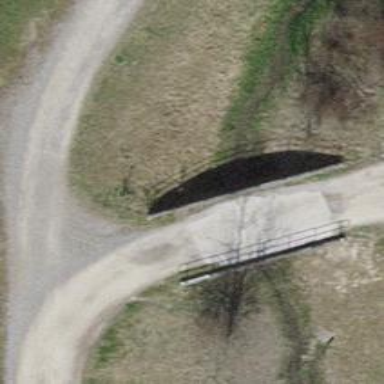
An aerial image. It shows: Residential road with concrete bridge.